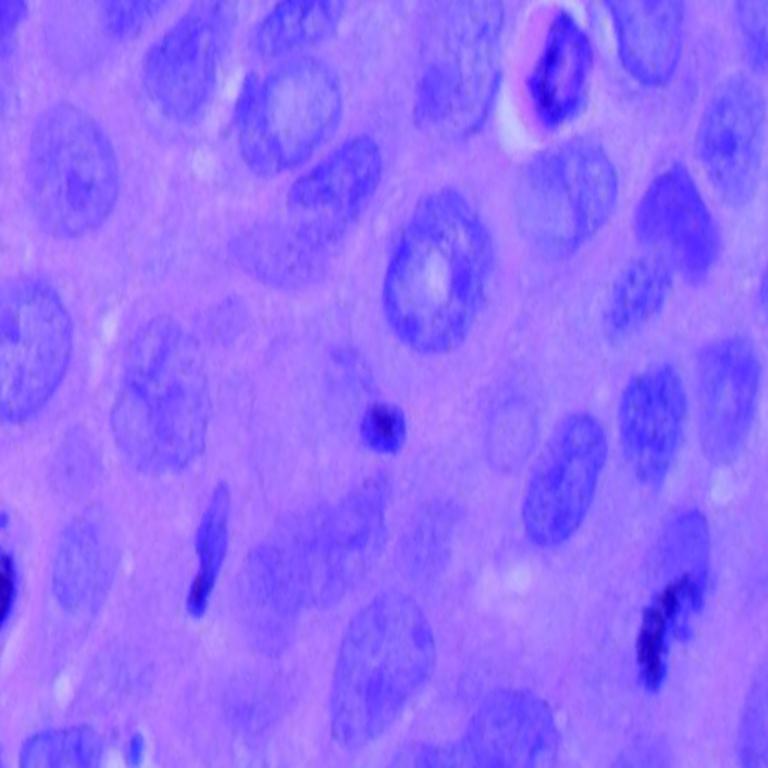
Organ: lung
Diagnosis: squamous carcinomas